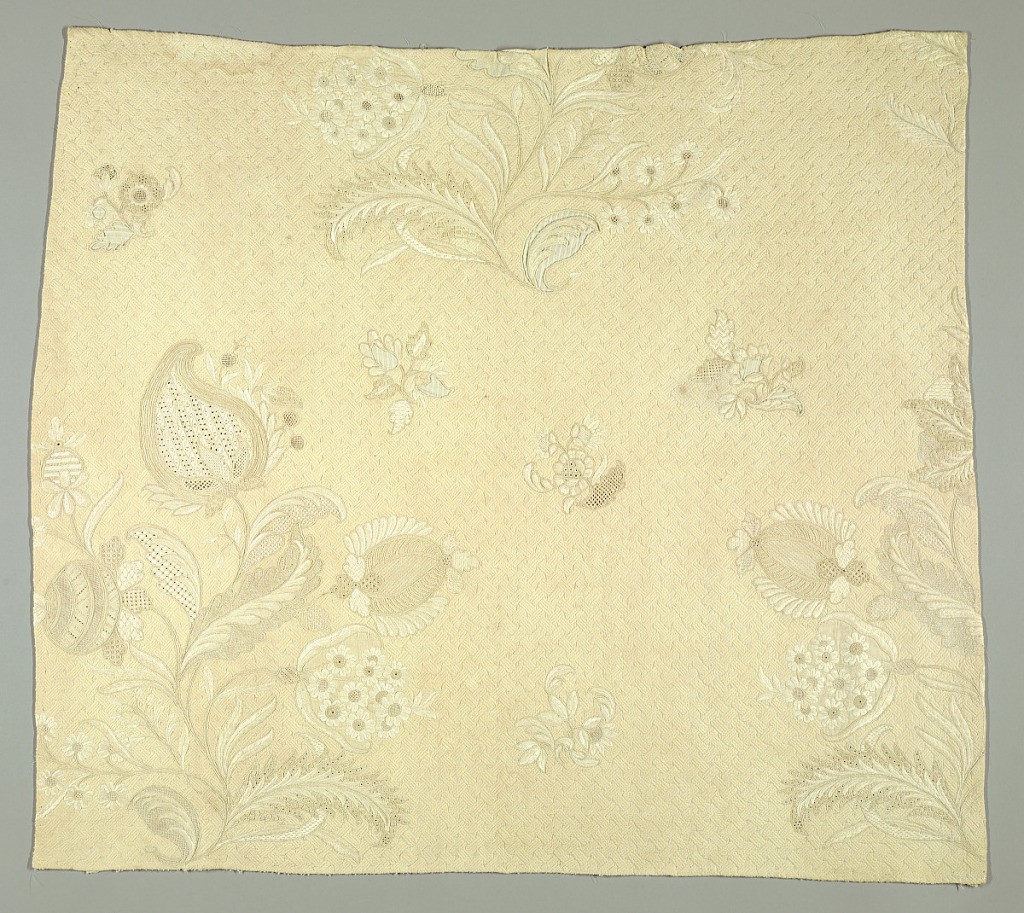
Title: Fragment
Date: early 18th century
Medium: linen Technique: trapunto with satin and knot stitches on plain weave, drawnwork
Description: Fragment from a skirt or bedcover of fine cream-white quilting and embroidery with drawnwork details on linen. Ground is quilted with diagonal cross bars made from cord inserted in narrow ridges. Sections of large scale floral motifs, pomegranate and foliage.